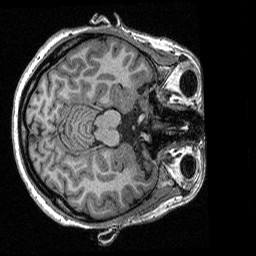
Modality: T1w
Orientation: axial
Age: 35
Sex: female
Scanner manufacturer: siemens
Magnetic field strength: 3 T
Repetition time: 2.3 s
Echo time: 0.00298 s